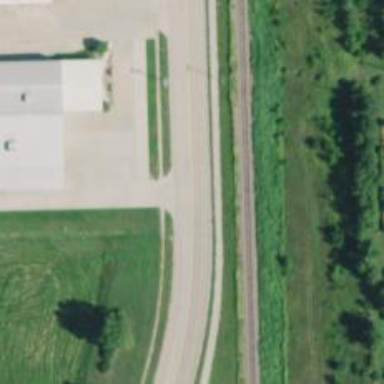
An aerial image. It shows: Secondary road with separate sidewalks.